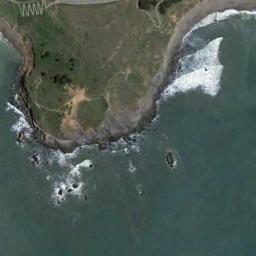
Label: beach